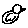
Label: bird